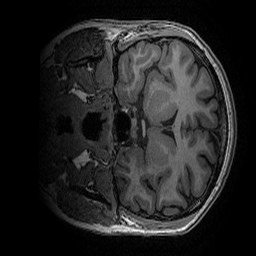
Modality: T1w
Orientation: coronal
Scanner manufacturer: ge
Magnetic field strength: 3 T
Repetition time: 0.008156 s
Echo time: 0.00318 s